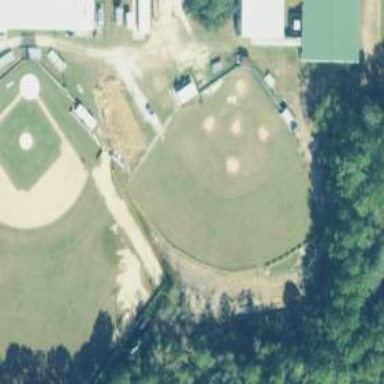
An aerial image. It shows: Softball pitch for leisure land activities.